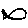
Label: fish